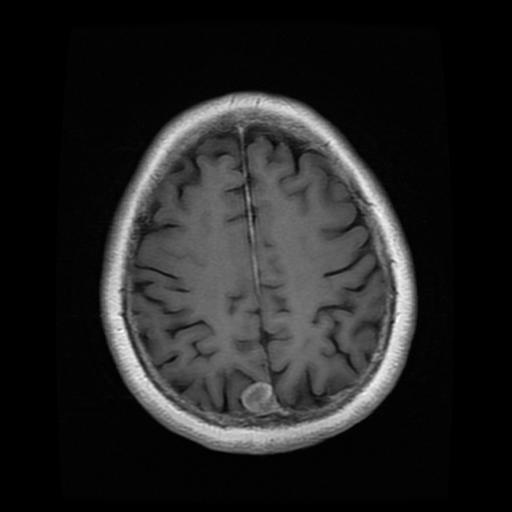
Label: meningioma